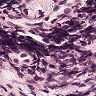
Metastatic tissue present: no